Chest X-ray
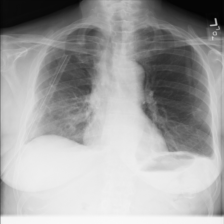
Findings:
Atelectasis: negative
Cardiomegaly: negative
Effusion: positive
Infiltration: negative
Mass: negative
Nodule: negative
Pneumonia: negative
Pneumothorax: positive
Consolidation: negative
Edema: negative
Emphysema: negative
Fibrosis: negative
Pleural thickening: negative
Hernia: negative